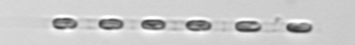
Label: Skeletonema